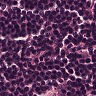
Metastatic tissue present: no